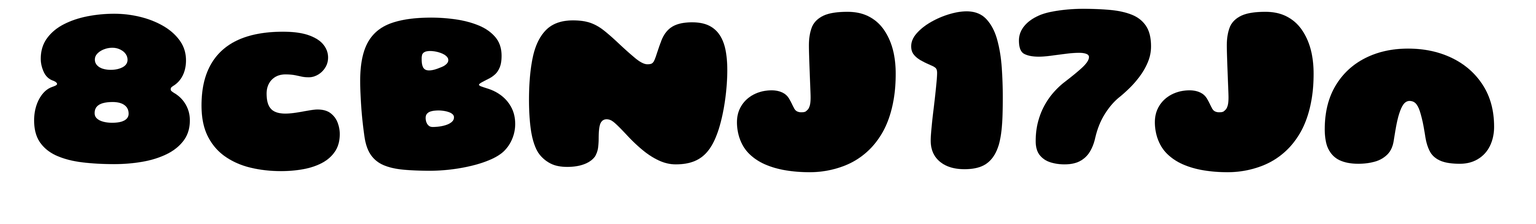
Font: Gluten_Black